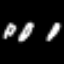
Label: pencil